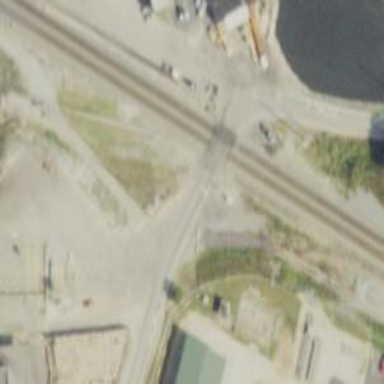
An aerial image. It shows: Level crossing with lights at railway intersection.